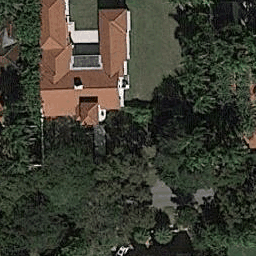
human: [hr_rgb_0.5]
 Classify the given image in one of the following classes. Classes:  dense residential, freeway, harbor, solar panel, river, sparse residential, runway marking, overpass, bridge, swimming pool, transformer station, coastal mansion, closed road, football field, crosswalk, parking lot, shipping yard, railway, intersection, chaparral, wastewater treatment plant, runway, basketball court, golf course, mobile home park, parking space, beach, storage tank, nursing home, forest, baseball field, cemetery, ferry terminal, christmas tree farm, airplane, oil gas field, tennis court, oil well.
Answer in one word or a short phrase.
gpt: sparse residential